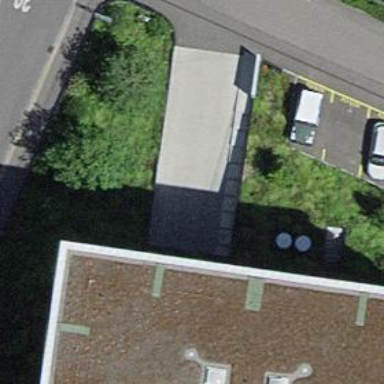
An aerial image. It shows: Parking entrance.